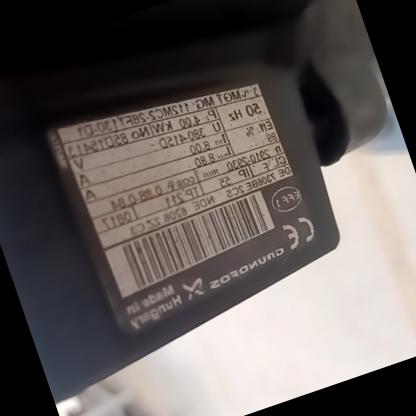
Klasa: tabliczka-znamionowa